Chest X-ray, AP view. Patient: 58 years old, sex M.
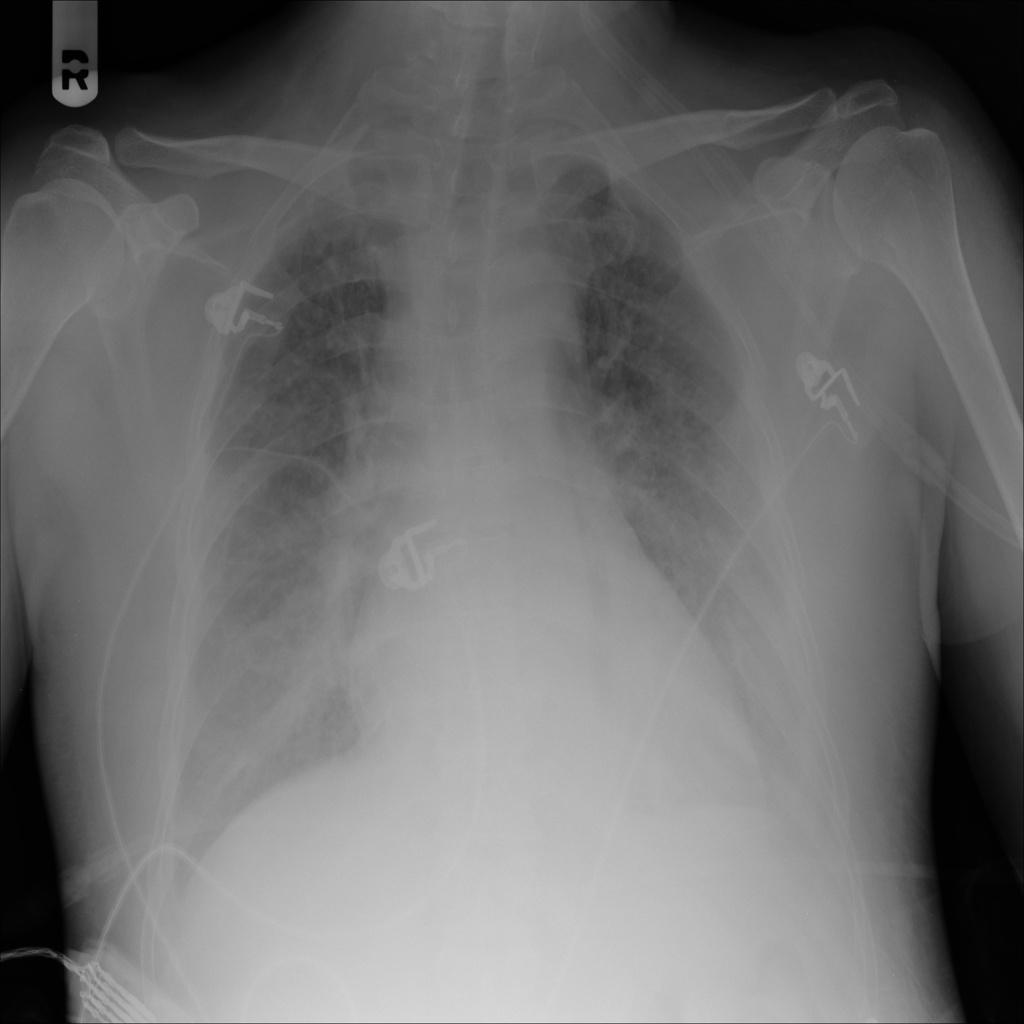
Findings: Pleural_Thickening